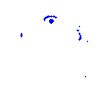
Particle: kaon